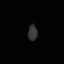
Tissue: lung
Cell type: Smooth muscle cells
Senescence score: 0.5844
Nuclear area (px): 151
Mean DAPI intensity: 50.172